Question: Hi I am trying to setup Vanity gem into a rail 3 application.
I am creating a custom metric to experiment a bit.
So I created it following the suggestions on <URL>:
'''
metric "Signups" do
description "Signups completed"
def values(from, to)
(from..to).map { |i| 24 }
end
end
'''
- -
I get the following error when running this experiment

Thank you!
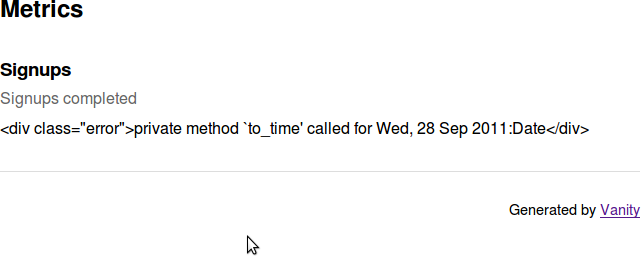
Answer: There seems to be an error in the gem:
in this file
.rvm/gems/ruby-1.9.2-p290/gems/vanity-1.7.1/lib/vanity/templates/_metric.erb
where we can read the following line
'''
js = data.map { |date,value| "['#{**date.to_time.httpdate**}',#{value}]" }.join(",")
vanity_html_safe(%{<div class="chart"></div>
'''
if we change to it works.